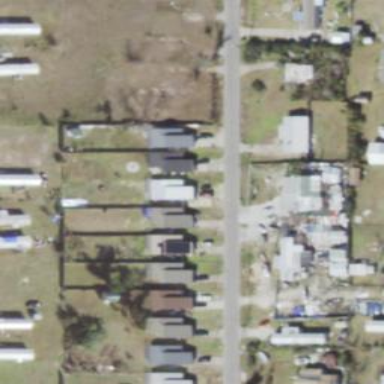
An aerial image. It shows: Residential area designated as trailer park.